Question: I have two dataframes tur_e and tur_w. Below you can see the data frame:
tur_e:
'''
Time_f turbidity_E
1 2014-12-12 00:00:00 87
2 2014-12-12 00:15:00 87
3 2014-12-12 00:30:00 91
4 2014-12-12 00:45:00 84
5 2014-12-12 01:00:00 92
6 2014-12-12 01:15:00 89
'''
tur_w:
'''
Time_f turbidity_w
47 2015-06-04 11:45:00 8.4
48 2015-06-04 12:00:00 10.5
49 2015-06-04 12:15:00 9.2
50 2015-06-04 12:30:00 9.1
51 2015-06-04 12:45:00 8.7
52 2015-06-04 13:00:00 8.4
'''
I then create a unique dataframe combining turbidity_E and turbidity_w. I match with the date (time_f) and use melt to reshape data:
'''
dplr <- left_join(tur_e, tur_w, by=c("Time_f"))
dt.df <- melt(dplr, measure.vars = c("turbidity_E", "turbidity_w"))
'''
I plotted series of box plot over time. The code is below:
'''
dt.df%>% mutate(Time_f = ymd_hms(Time_f)) %>%
ggplot(aes(x = cut(Time_f, breaks="month"), y = value)) +
geom_boxplot(outlier.size = 0.3) + facet_wrap(~variable, ncol=1)+labs(x = "time")
'''
I obtain the following graph:

I would like to reduce the number of dates that appear in my x-axis. I add this line of code:
'''
scale_x_date(breaks = date_breaks("6 months"),labels = date_format("%b"))
'''
I got this following error:
> '''
Error: Invalid input: date_trans works with objects of class Date
only
'''
I tried a lot of different solutions but no one work. Any help would be appreciate! Thanks!
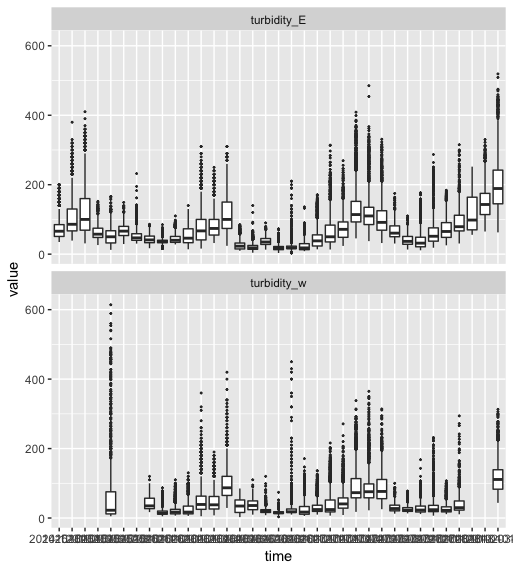
Answer: Two things. First, you need to use 'scale_x_datetime' (you don't have only dates, but also time!). Secondly, when you 'cut' x, it actually just becomes a factor, losing any sense of time altogether. If you want a boxplot of each month, you can 'group' by that 'cut' instead:
'''
dt.df %>% mutate(Time_f = lubridate::ymd_hms(Time_f)) %>%
ggplot(aes(x = Time_f, y = value, group = cut(Time_f, breaks="month"))) +
geom_boxplot(outlier.size = 0.3) +
facet_wrap(~variable, ncol = 1) +
labs(x = "time") +
scale_x_datetime(date_breaks = '1 month')
'''